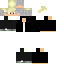
A male human skin with medium skin, wearing blonde long hair dressed in a blue hoodie and black pants, featuring a closed mouth.